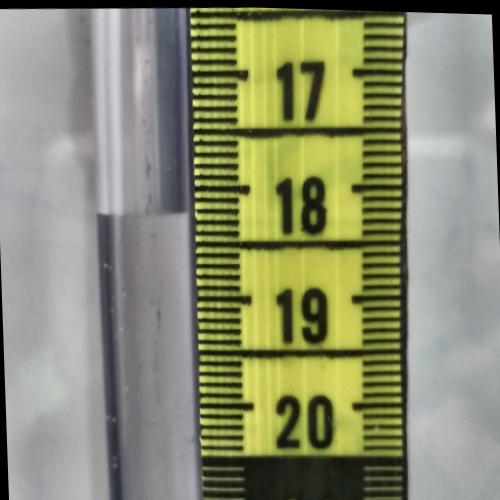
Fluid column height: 18.2 cm